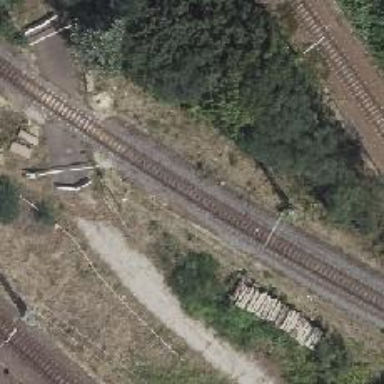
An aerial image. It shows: Railway signal.